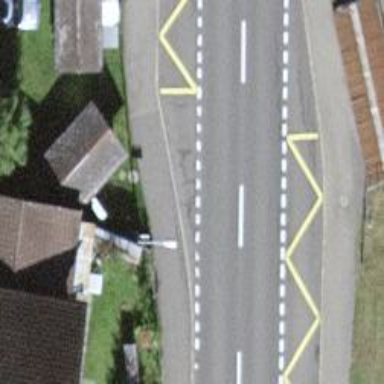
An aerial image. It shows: Bus stop with stop position for public transport.